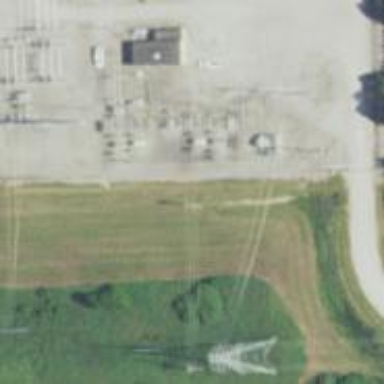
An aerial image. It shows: Power pole.